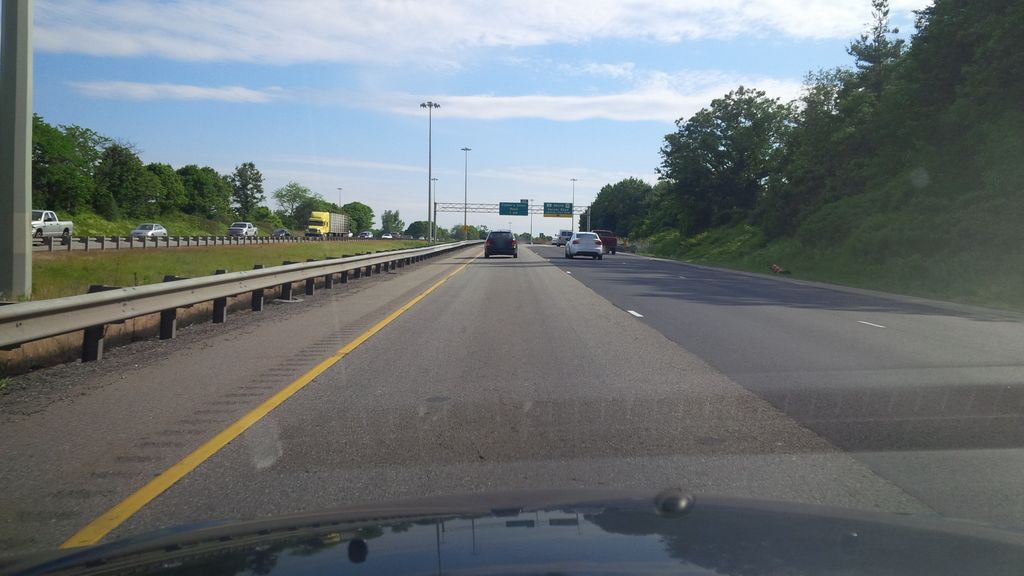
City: hamilton